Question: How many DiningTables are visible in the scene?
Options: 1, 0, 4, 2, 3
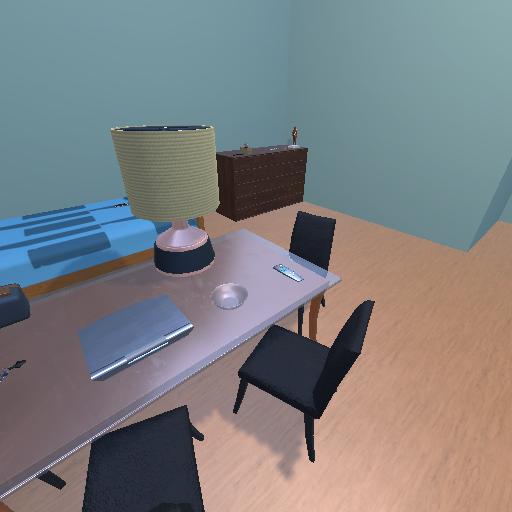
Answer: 1